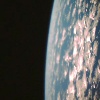
Label: cloud